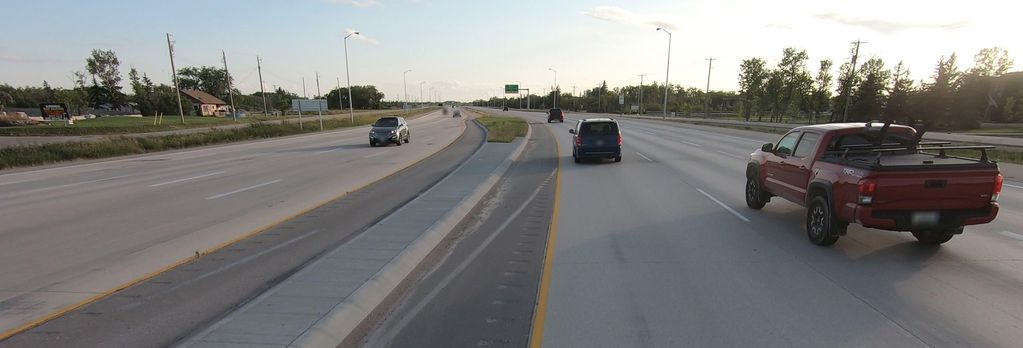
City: winnipeg